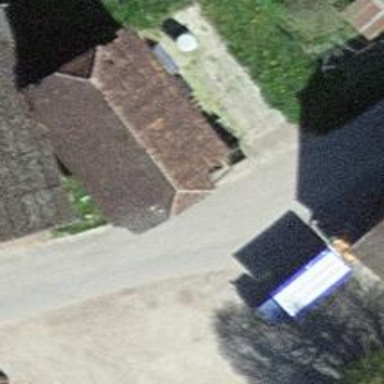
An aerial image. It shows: Rural barn.